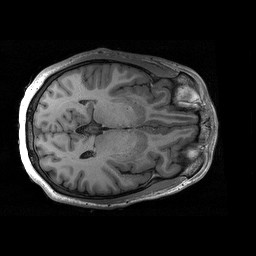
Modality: T1w
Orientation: coronal